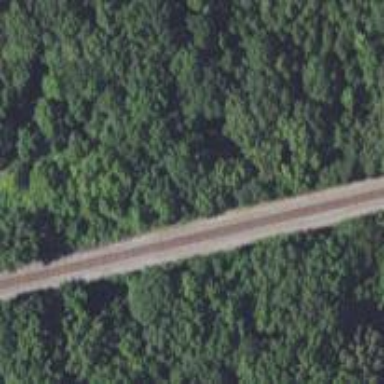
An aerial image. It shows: Railway track.